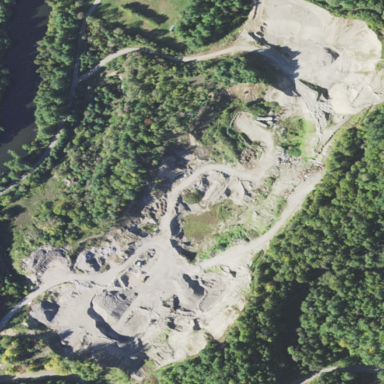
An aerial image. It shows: Quarry area.